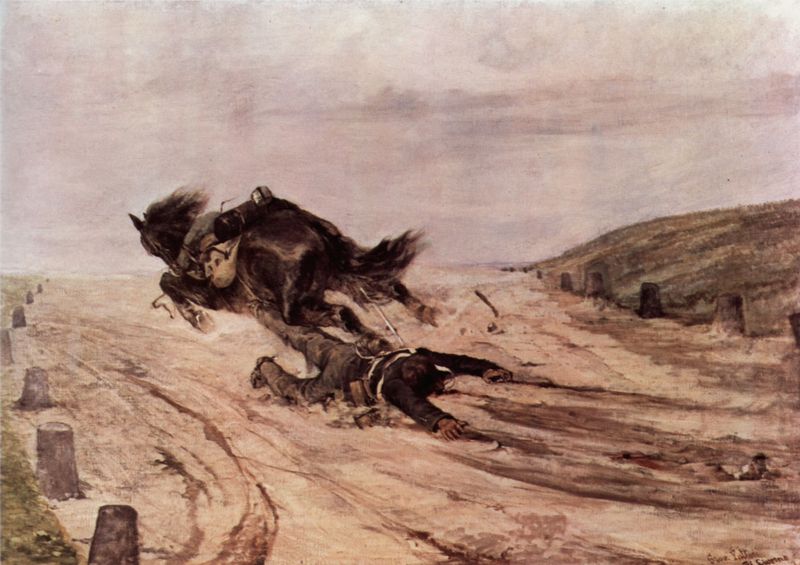
Titel: Der Steigbügel
Künstler: Giovanni Fattori
Standort: Firenze
Institution: Galleria d'Arte Moderna
Schlagwörter: baum, berg, dunkel, gemälde, hand, himmel, kopf, mann, meer, wasser, weiß, wolf, wolken, grün, impressionismus, landschaft, ocker, sand, braun, grau, pastell, pfeiler, schwarz, strasse, zeichnung, gürtel, rasen, weg, wiese, zaun, beige, malerei, schleife, hose, mensch, stein, steine, tod, tot, hände, erde, feld, horizont, hügel, wind, einsam, realismus, person, schleifen, anhöhe, pferd, pferde, reiter, sack, hufe, mähne, rappe, sattel, schnell, schwanz, schweif, steigbügel, spanien, strand, düster, gepäck, spuren, berge, gebirge, leer, wüste, kahl, ziehen, angst, krieg, sturm, unglück, wild, goya, bauch, liegend, pfosten, flucht, stümpfe, seil, ödnis, uniform, waffen, soldat, dynamik, hast, panik, rennen, schlamm, feldzug, hufen, totenkopf, sterben, ross, qual, fall, sturz, unfall, gelblich, verletzung, stier, gefallen, baumstumpf, tritt, geschwindigkeit, pass, hengst, wegesrand, galopp, dühne, baumstümpfe, matsch, poller, markierung, wassser, eile, zerren, gallop, mitziehen, gallopieren, geschleift, schleifend, begrenzungen, abgeworfen, feldsteine, galloppp, rasend, verheddert, wafefn, wod, abwurf, geht durch, meilensteine, begrenzungsstein, nachziehen, schleifspuren